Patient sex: M
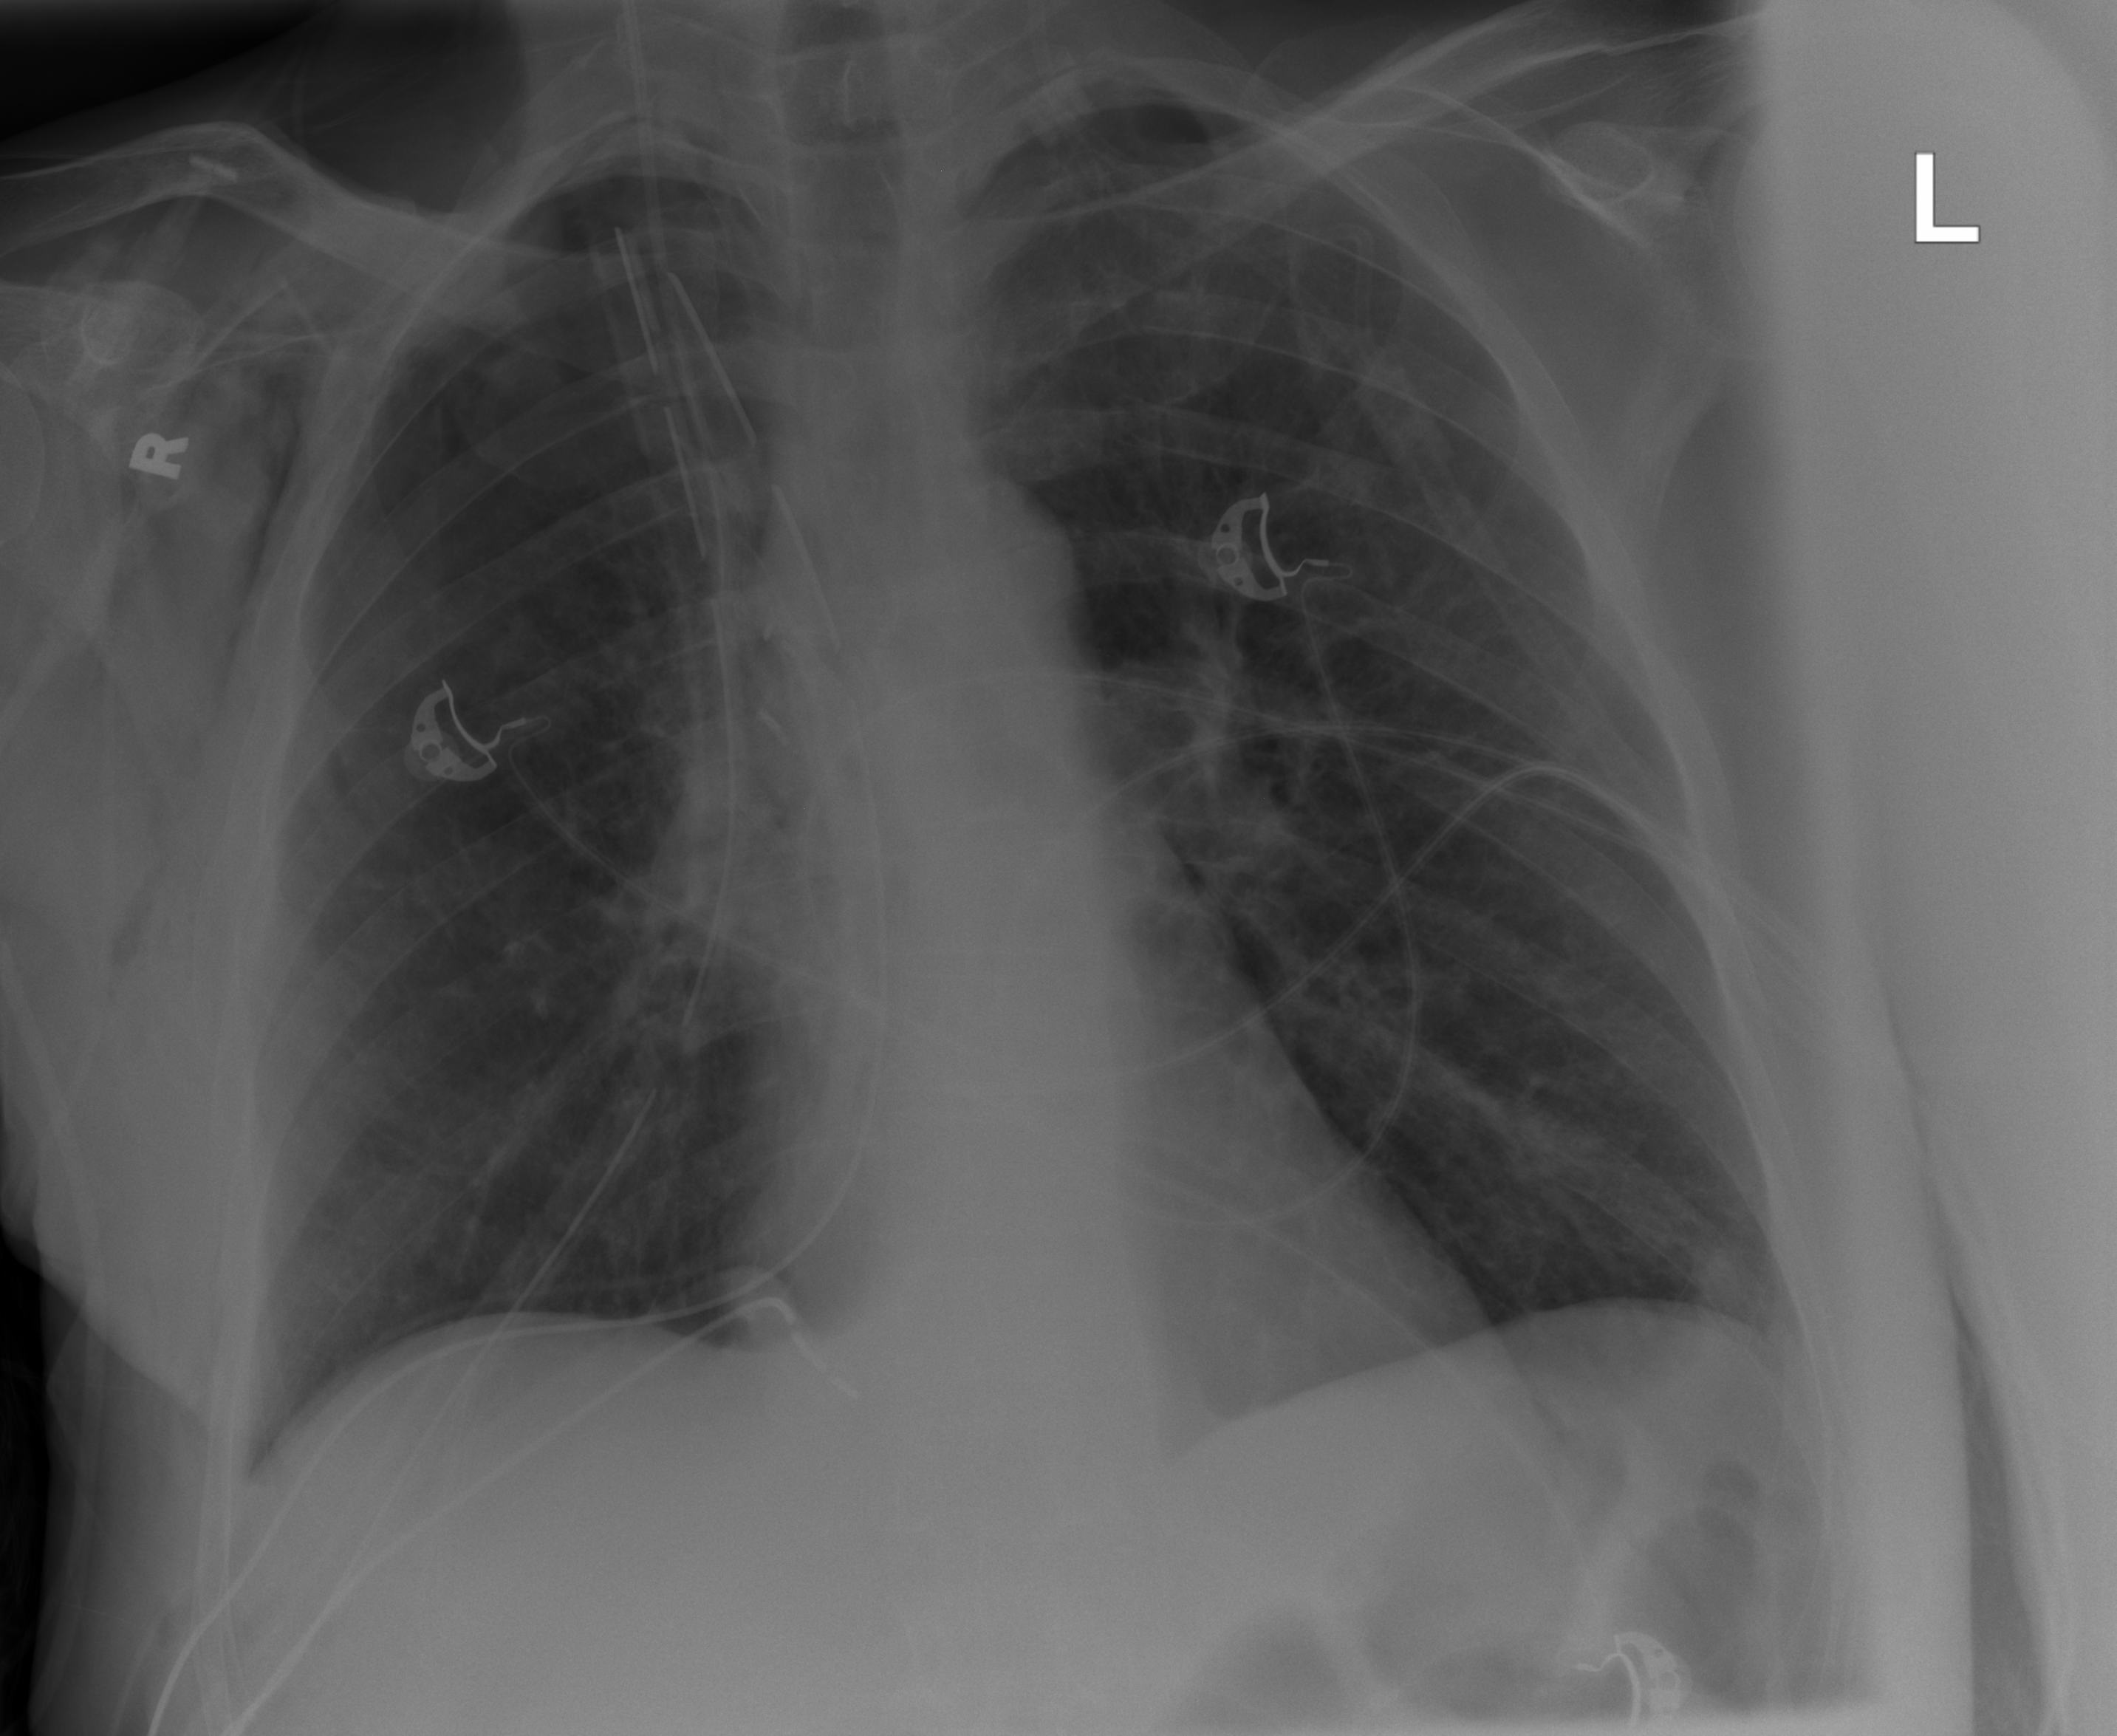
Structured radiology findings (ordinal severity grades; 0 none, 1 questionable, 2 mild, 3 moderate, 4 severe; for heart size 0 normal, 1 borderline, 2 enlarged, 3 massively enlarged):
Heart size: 0
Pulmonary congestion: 0
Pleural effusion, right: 0
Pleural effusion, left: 0
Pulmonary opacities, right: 0
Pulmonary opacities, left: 0
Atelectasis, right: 0
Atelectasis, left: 2